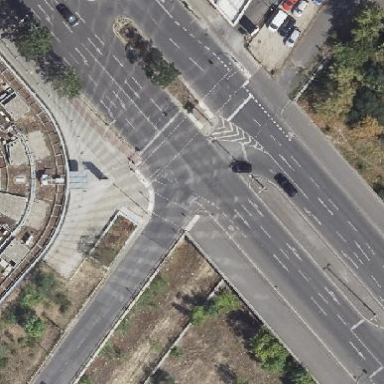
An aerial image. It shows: Primary highway junction.